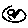
Label: smiley face